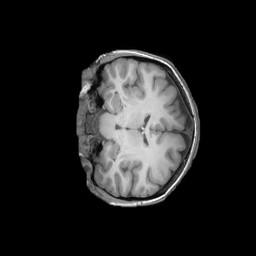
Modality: T1w
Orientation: coronal
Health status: ill
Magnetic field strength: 3 T